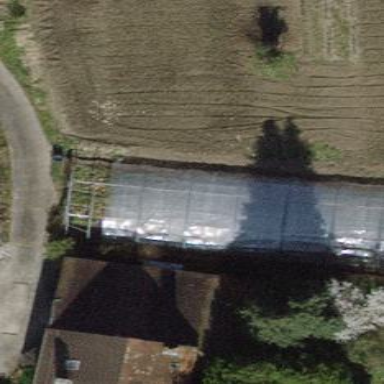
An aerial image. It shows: Greenhouse.